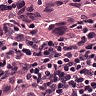
Metastatic tissue present: yes